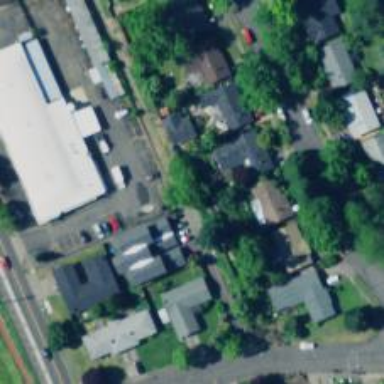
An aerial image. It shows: Alley classified as service road.